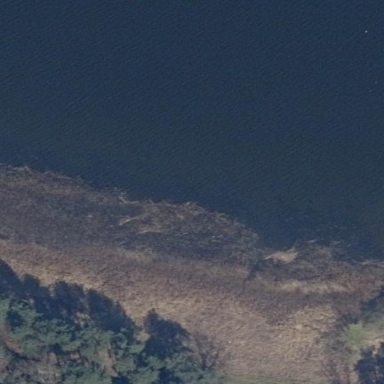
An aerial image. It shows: Reedbed in wetland area.